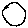
Label: circle